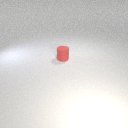
small red rubber cylinder